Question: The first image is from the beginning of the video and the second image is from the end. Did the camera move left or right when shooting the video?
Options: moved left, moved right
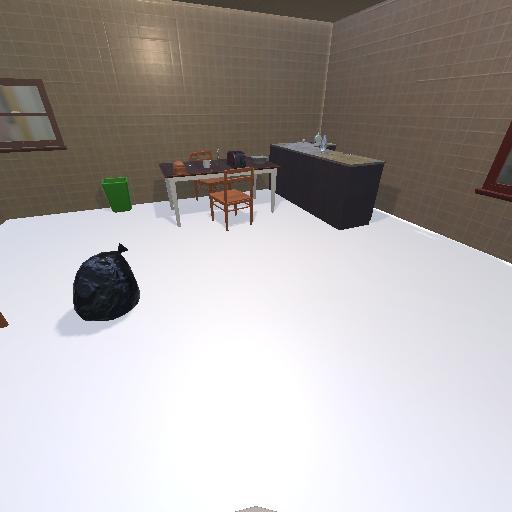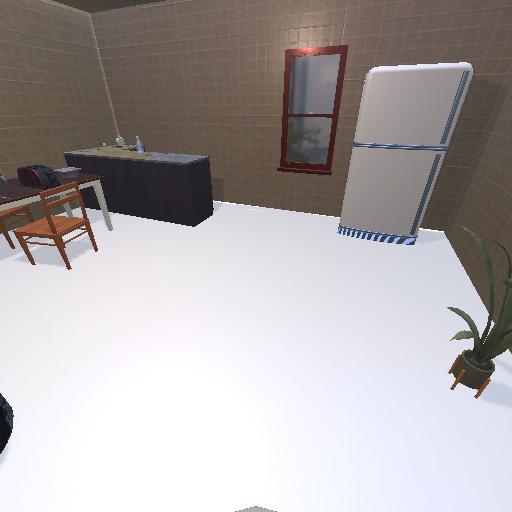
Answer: moved left